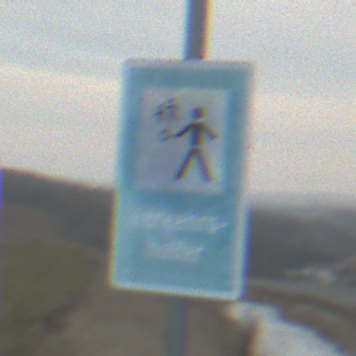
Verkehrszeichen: Verkehrshelfer
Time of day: SunriseSunset
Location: Outdoor (RoadRail)
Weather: PartlyCloudy
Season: NotSpecified
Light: Natural